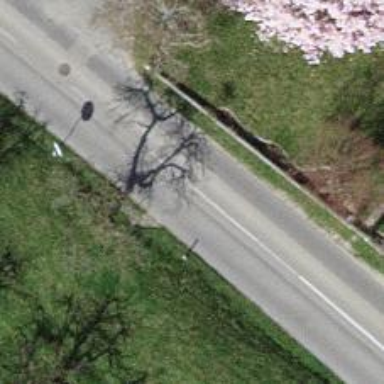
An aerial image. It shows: Tertiary road with asphalt surface.